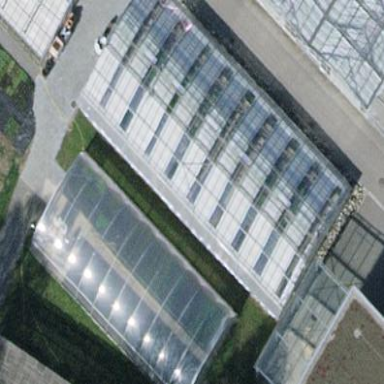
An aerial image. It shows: Greenhouse.